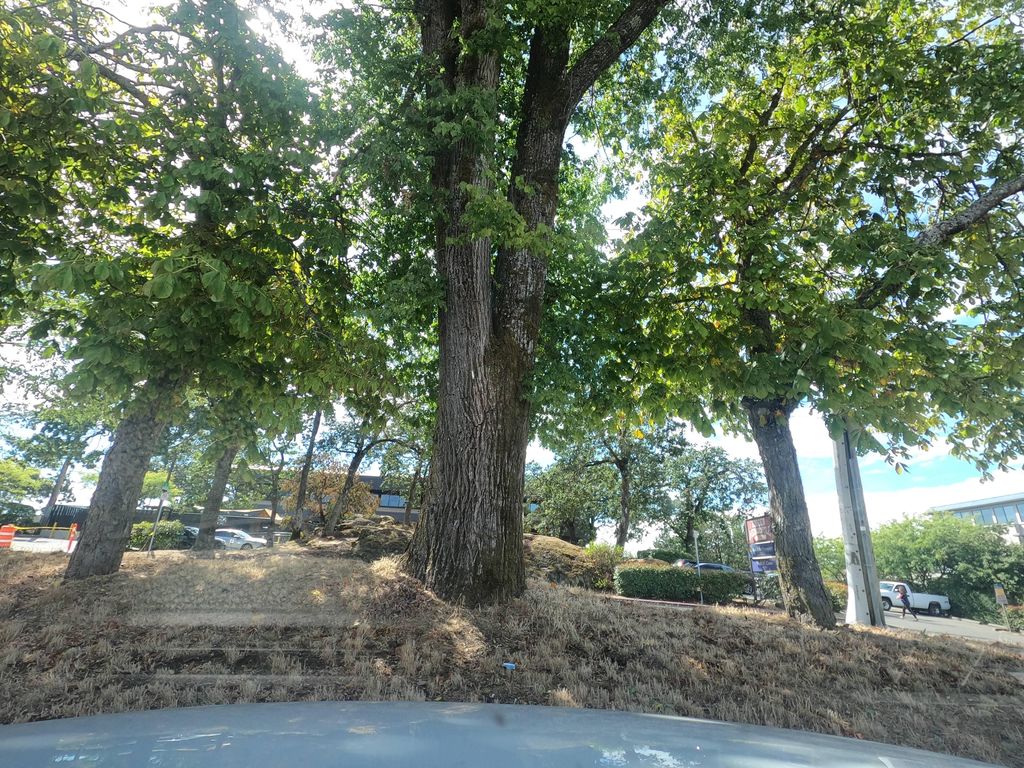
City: victoria